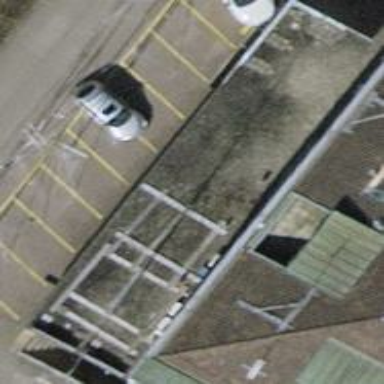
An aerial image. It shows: Commercial building.